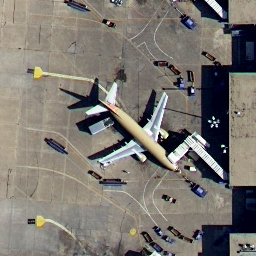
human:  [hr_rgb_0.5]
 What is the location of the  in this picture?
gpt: center

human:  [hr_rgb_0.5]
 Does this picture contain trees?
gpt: no